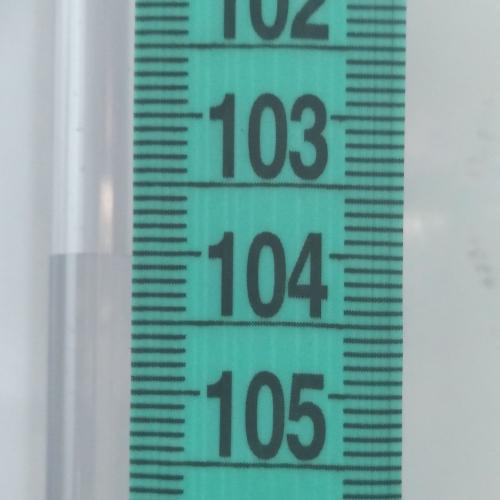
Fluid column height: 104.0 cm